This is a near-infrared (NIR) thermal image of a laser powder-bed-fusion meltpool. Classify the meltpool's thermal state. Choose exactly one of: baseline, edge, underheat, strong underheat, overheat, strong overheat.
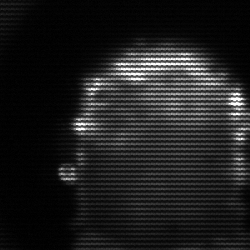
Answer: baseline